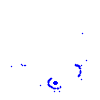
Particle: kaon